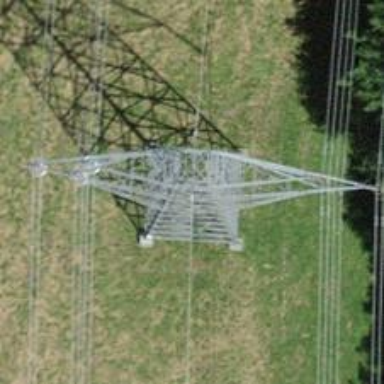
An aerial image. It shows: Power tower.